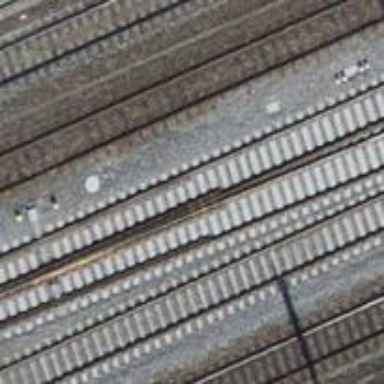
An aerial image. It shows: Single-track railway with electrified contact lines.